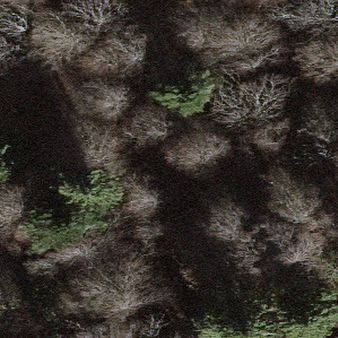
Label: other